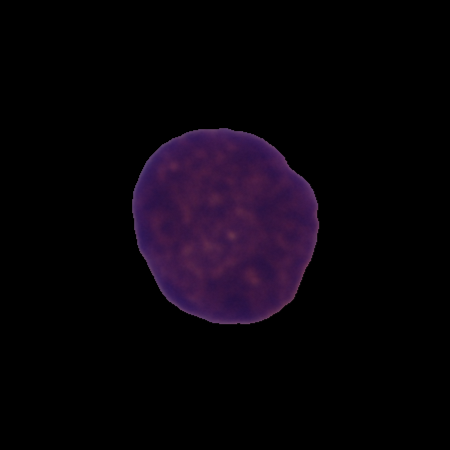
Label: cancer